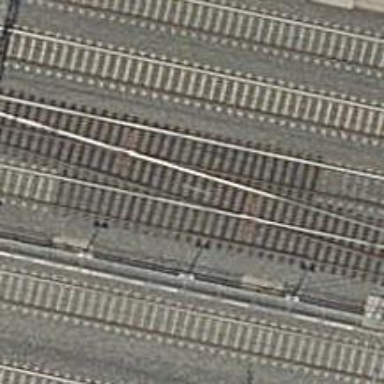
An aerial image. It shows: Rail yard with electrified contact lines for railway operations.